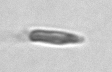
Label: Chrysochromulina